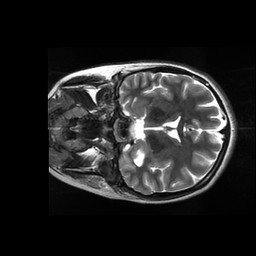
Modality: T2w
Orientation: coronal
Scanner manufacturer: ge
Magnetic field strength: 3 T
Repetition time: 11 s
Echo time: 0.1014 s